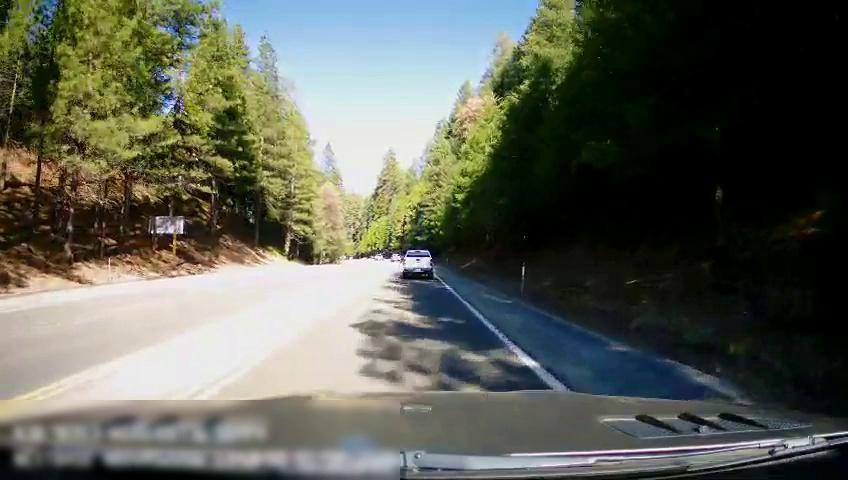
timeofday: Day
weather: Sunny
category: Drivable Space
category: Vehicles | Truck
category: Lanes | Alternate Lane
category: Lanes | Opposite Lane
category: Lanes | Opposite Lane
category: Lanes | Opposite Lane